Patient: sex M, age 52
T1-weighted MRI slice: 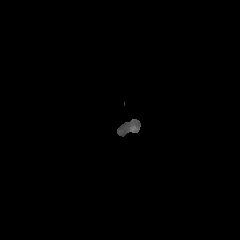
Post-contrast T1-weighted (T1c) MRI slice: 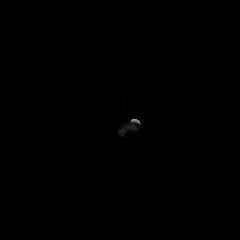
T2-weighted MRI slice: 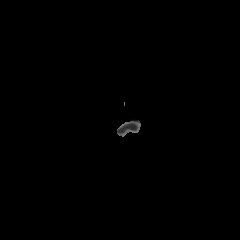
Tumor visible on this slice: no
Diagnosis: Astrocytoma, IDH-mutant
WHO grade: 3